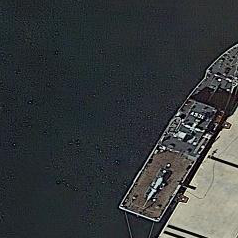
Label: combat